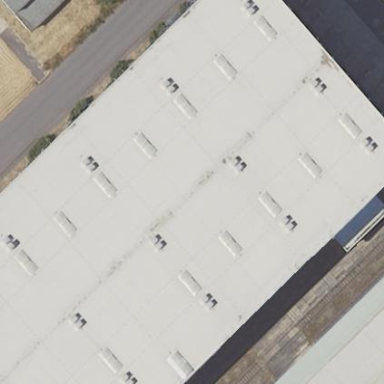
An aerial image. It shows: Industrial building.